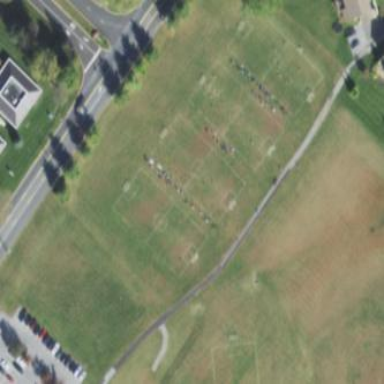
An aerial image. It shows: Soccer pitch for outdoor sports and leisure activities.